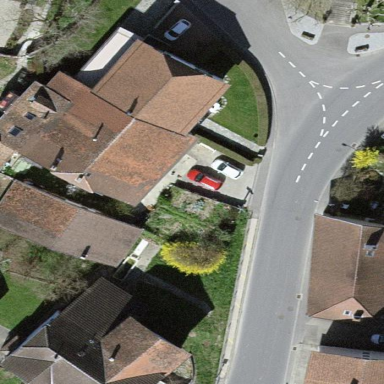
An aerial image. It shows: Simple house.